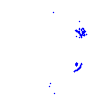
Particle: kaon